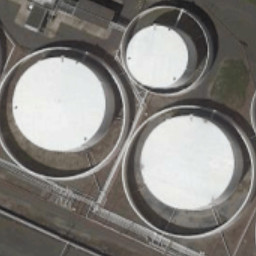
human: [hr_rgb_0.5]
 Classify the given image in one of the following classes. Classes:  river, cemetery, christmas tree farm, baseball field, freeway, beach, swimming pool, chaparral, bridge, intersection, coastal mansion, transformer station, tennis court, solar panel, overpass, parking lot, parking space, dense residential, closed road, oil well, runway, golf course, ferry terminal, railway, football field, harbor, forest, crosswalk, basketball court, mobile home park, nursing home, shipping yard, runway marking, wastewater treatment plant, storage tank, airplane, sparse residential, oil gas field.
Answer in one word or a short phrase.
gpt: storage tank